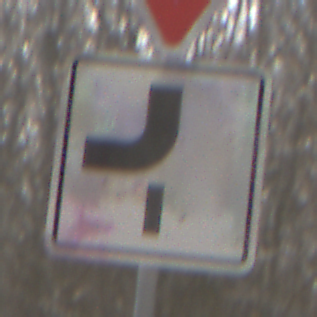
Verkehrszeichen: VerlaufVorfahrtsstrasse7
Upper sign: VorfahrtGewaehren
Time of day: MorningAfternoon
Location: Outdoor (Nature)
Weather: Clear
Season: Winter
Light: Natural